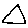
Label: triangle